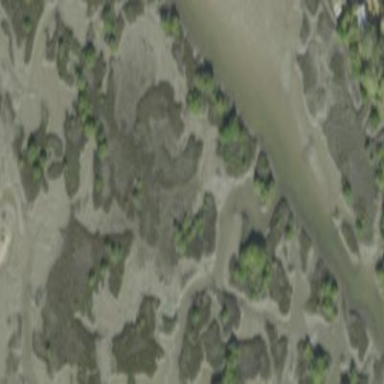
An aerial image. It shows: Saltmarsh wetland.